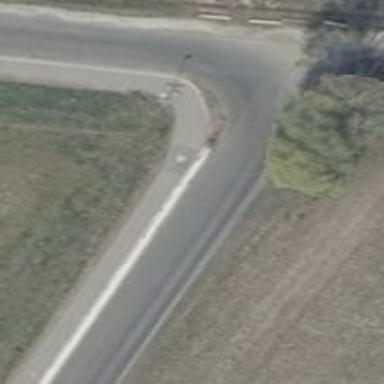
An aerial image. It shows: Unclassified road with asphalt surface.